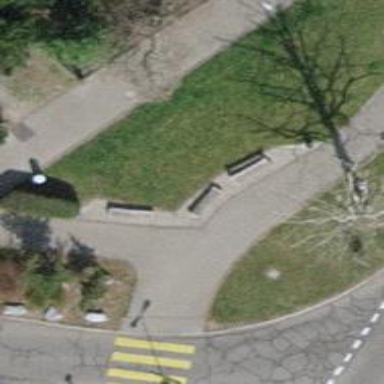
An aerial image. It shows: Brown bench in the vicinity.